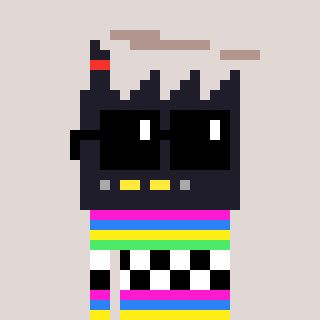
a pixel art character with square black sunglasses, a factory-shaped head and a gold-colored body on a warm background